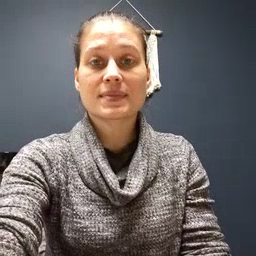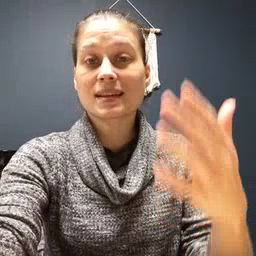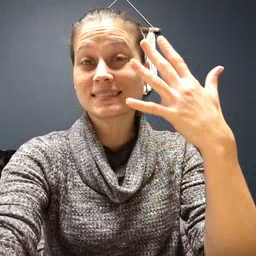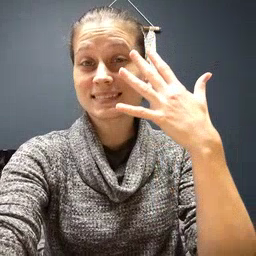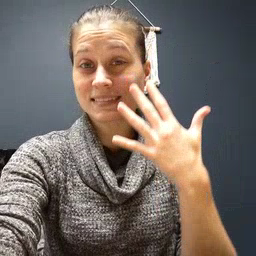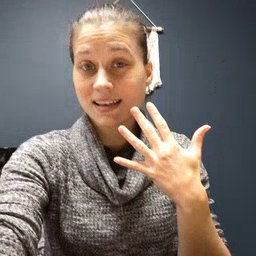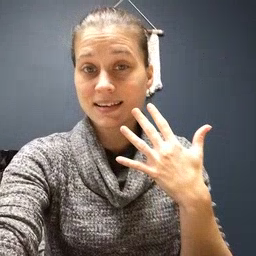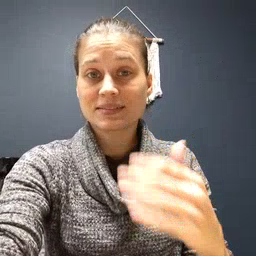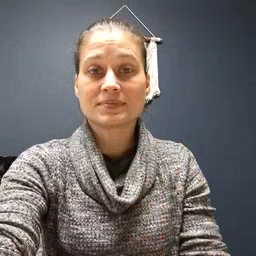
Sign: sad